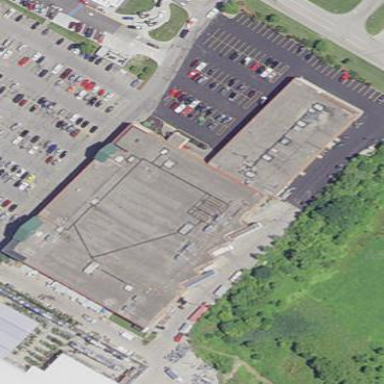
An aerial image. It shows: Retail building.